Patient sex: F
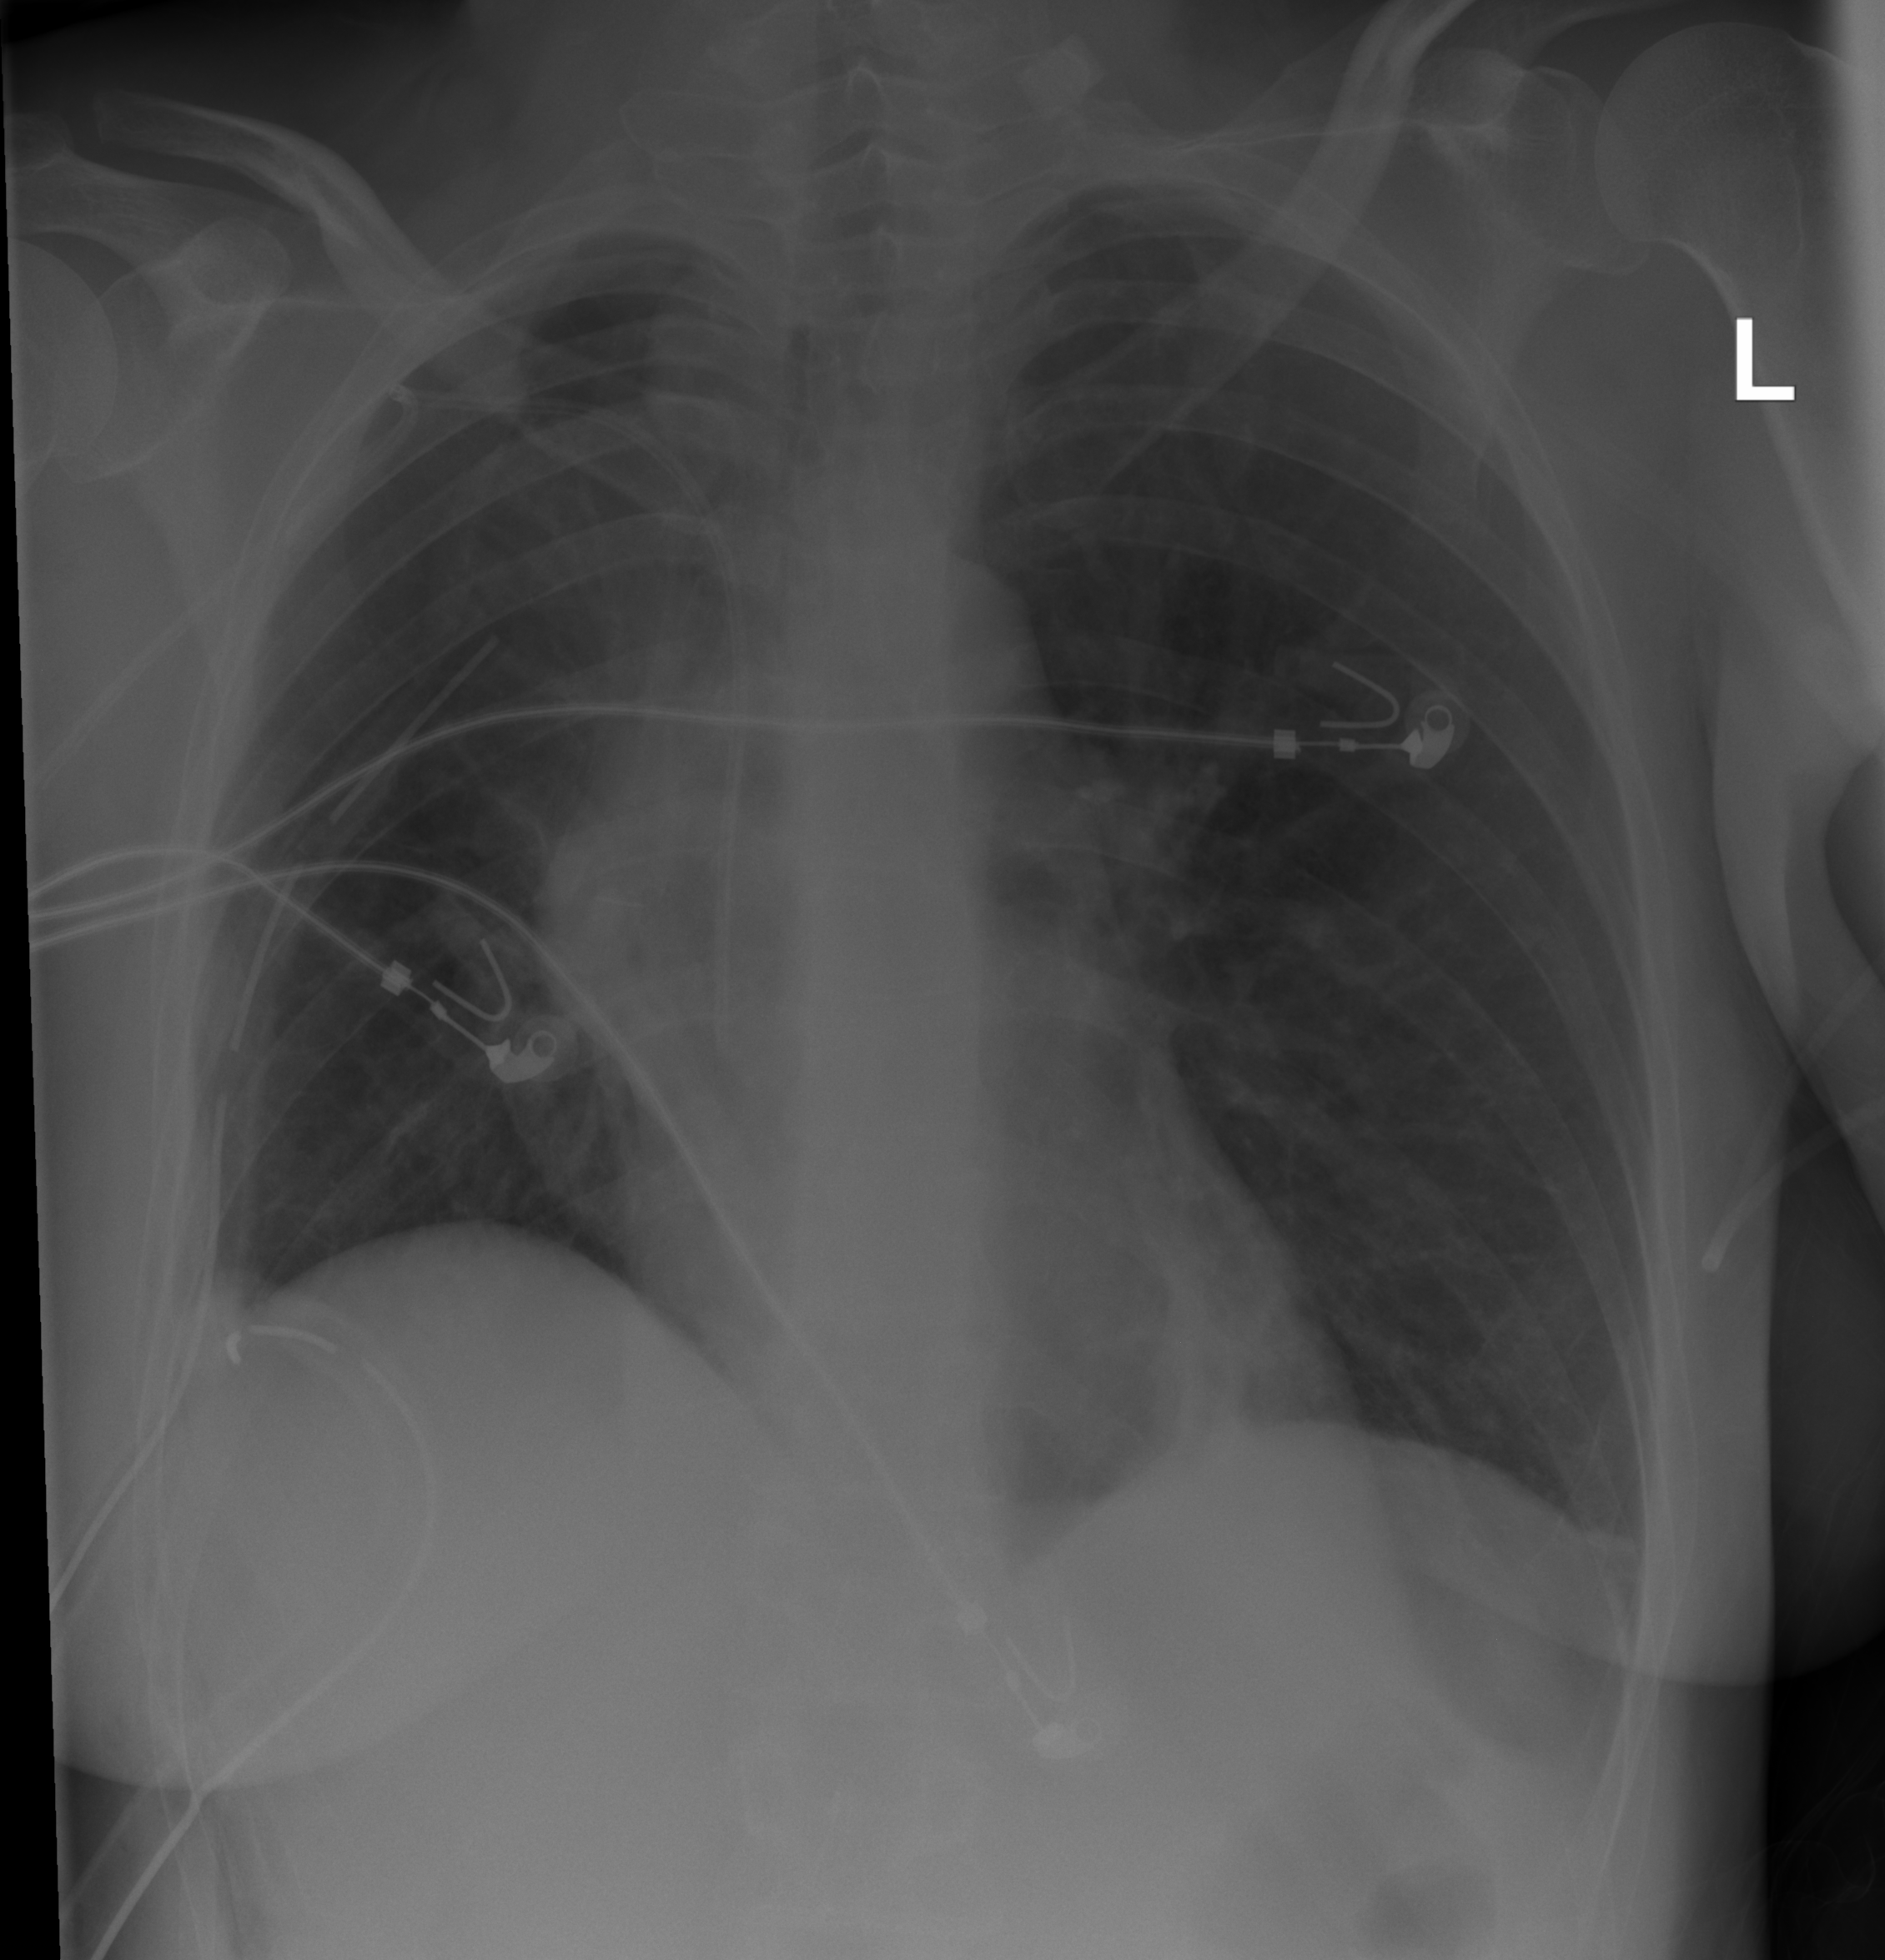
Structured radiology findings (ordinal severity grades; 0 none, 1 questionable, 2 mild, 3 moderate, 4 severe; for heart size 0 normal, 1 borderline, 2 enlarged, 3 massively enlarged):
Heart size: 0
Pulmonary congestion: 0
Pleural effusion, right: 0
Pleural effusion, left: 0
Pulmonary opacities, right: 0
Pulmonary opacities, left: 0
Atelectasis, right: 2
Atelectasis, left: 0